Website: macys
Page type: delivery-shipping
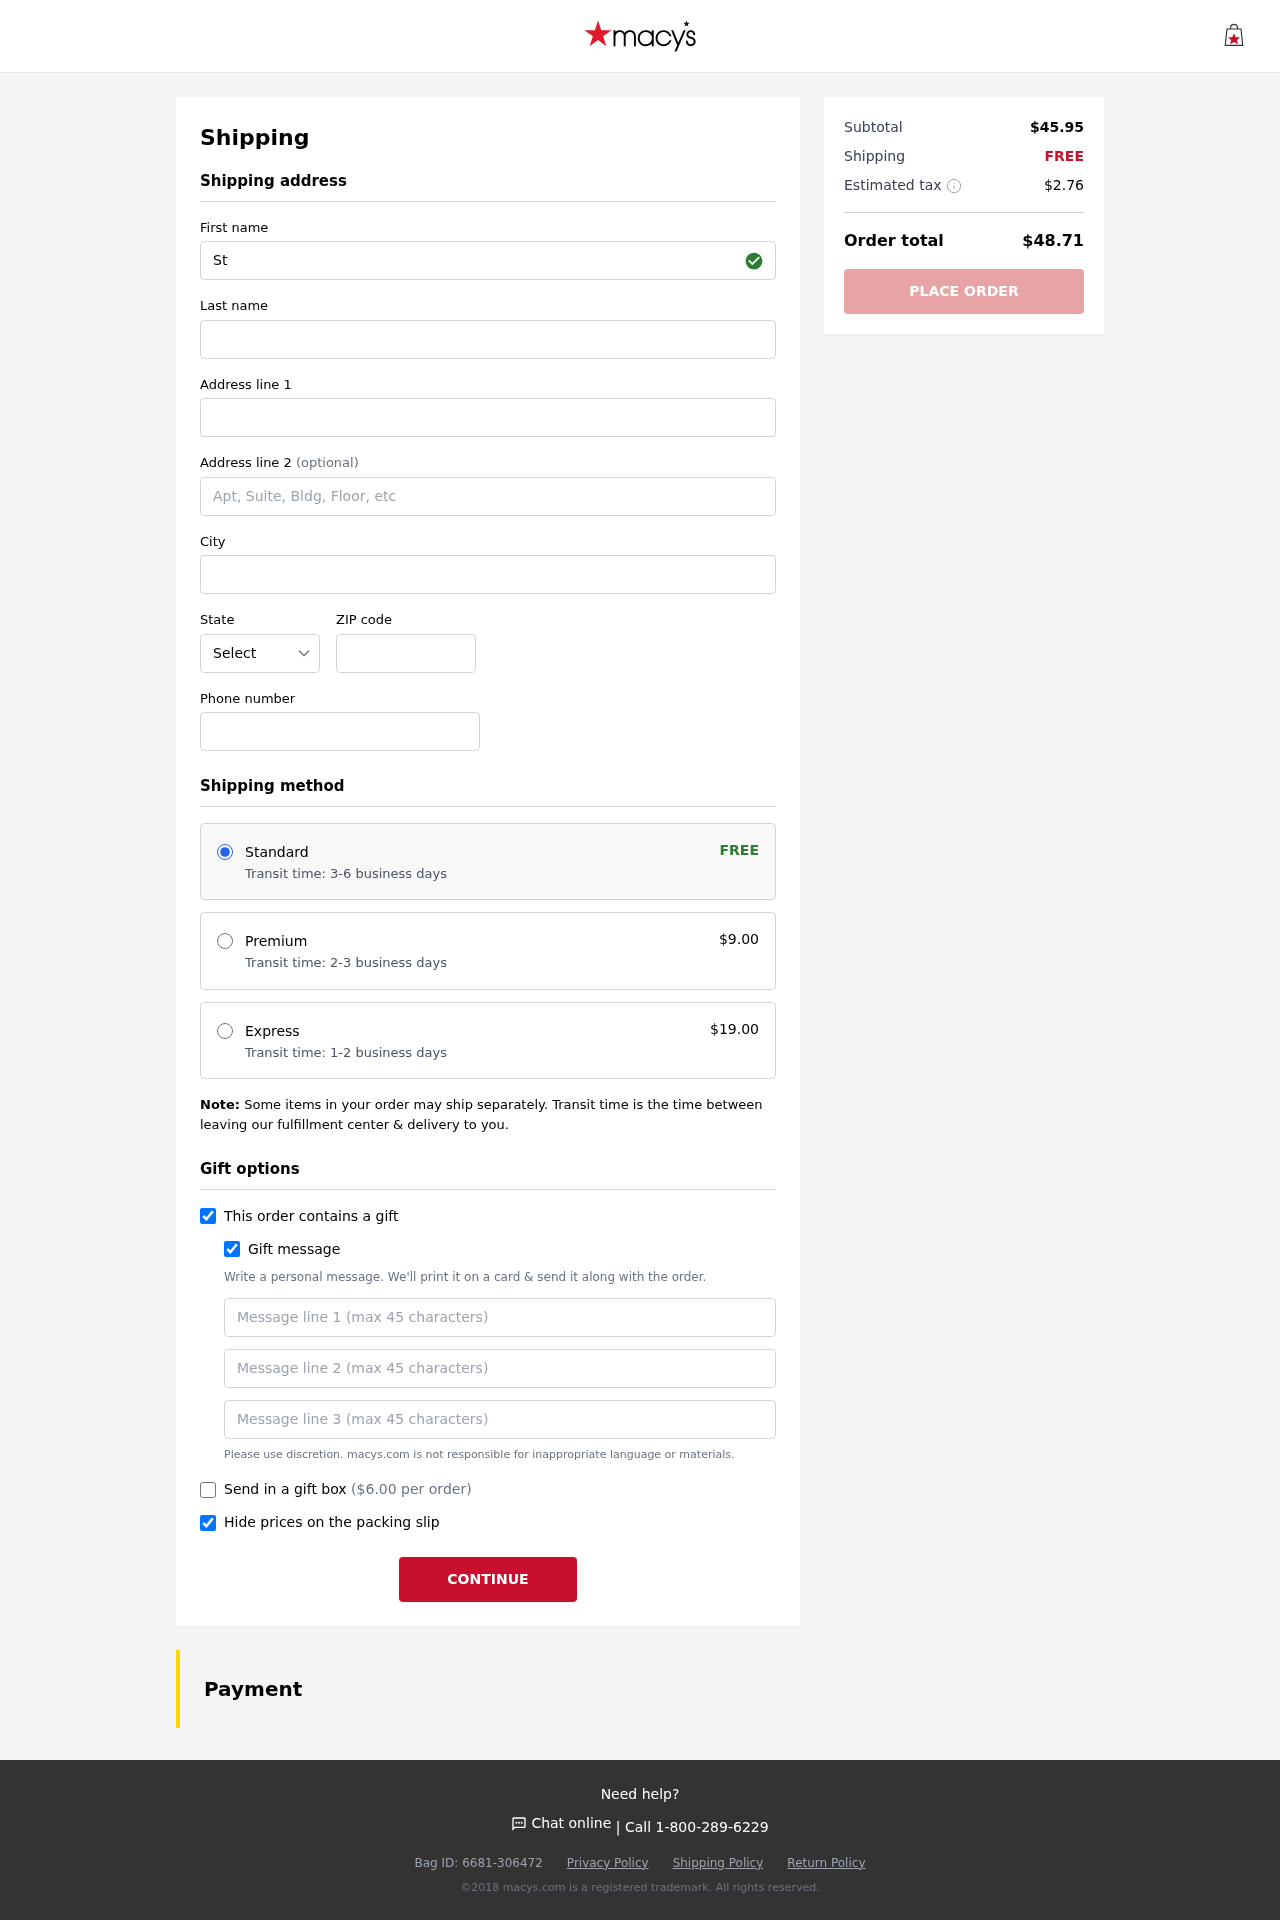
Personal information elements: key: PII_STATE_ABBR
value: MP
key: PII_FIRSTNAME
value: Steven
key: PII_LASTNAME
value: Hooper
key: PII_STREET
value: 8108 Mary Underpass Apt. 922
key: PII_CITY
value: East David
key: PII_POSTCODE
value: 99289
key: PII_PHONE
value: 5918430158
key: PII_GIFT_MESSAGE
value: Hey Robert, I thought you'd love these new running shoes to keep you moving and motivated! I know how much you enjoy hitting the trails, and I can’t wait to see where they take you next. Enjoy every step!  Steven
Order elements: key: ORDER_SHIPPING_STANDARD
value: Transit time: 3-6 business days
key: ORDER_SHIPPING_COST
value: FREE
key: ORDER_SHIPPING_PREMIUM
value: Transit time: 2-3 business days
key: ORDER_SHIPPING_PREMIUM_PRICE
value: $9.00
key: ORDER_SHIPPING_EXPRESS
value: Transit time: 1-2 business days
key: ORDER_SHIPPING_EXPRESS_PRICE
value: $19.00
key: ORDER_GIFT_BOX_PRICE
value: ($6.00 per order)
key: ORDER_SUBTOTAL
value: $45.95
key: ORDER_SHIPPING_COST2
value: FREE
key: ORDER_TAX
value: $2.76
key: ORDER_TOTAL
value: $48.71